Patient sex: M
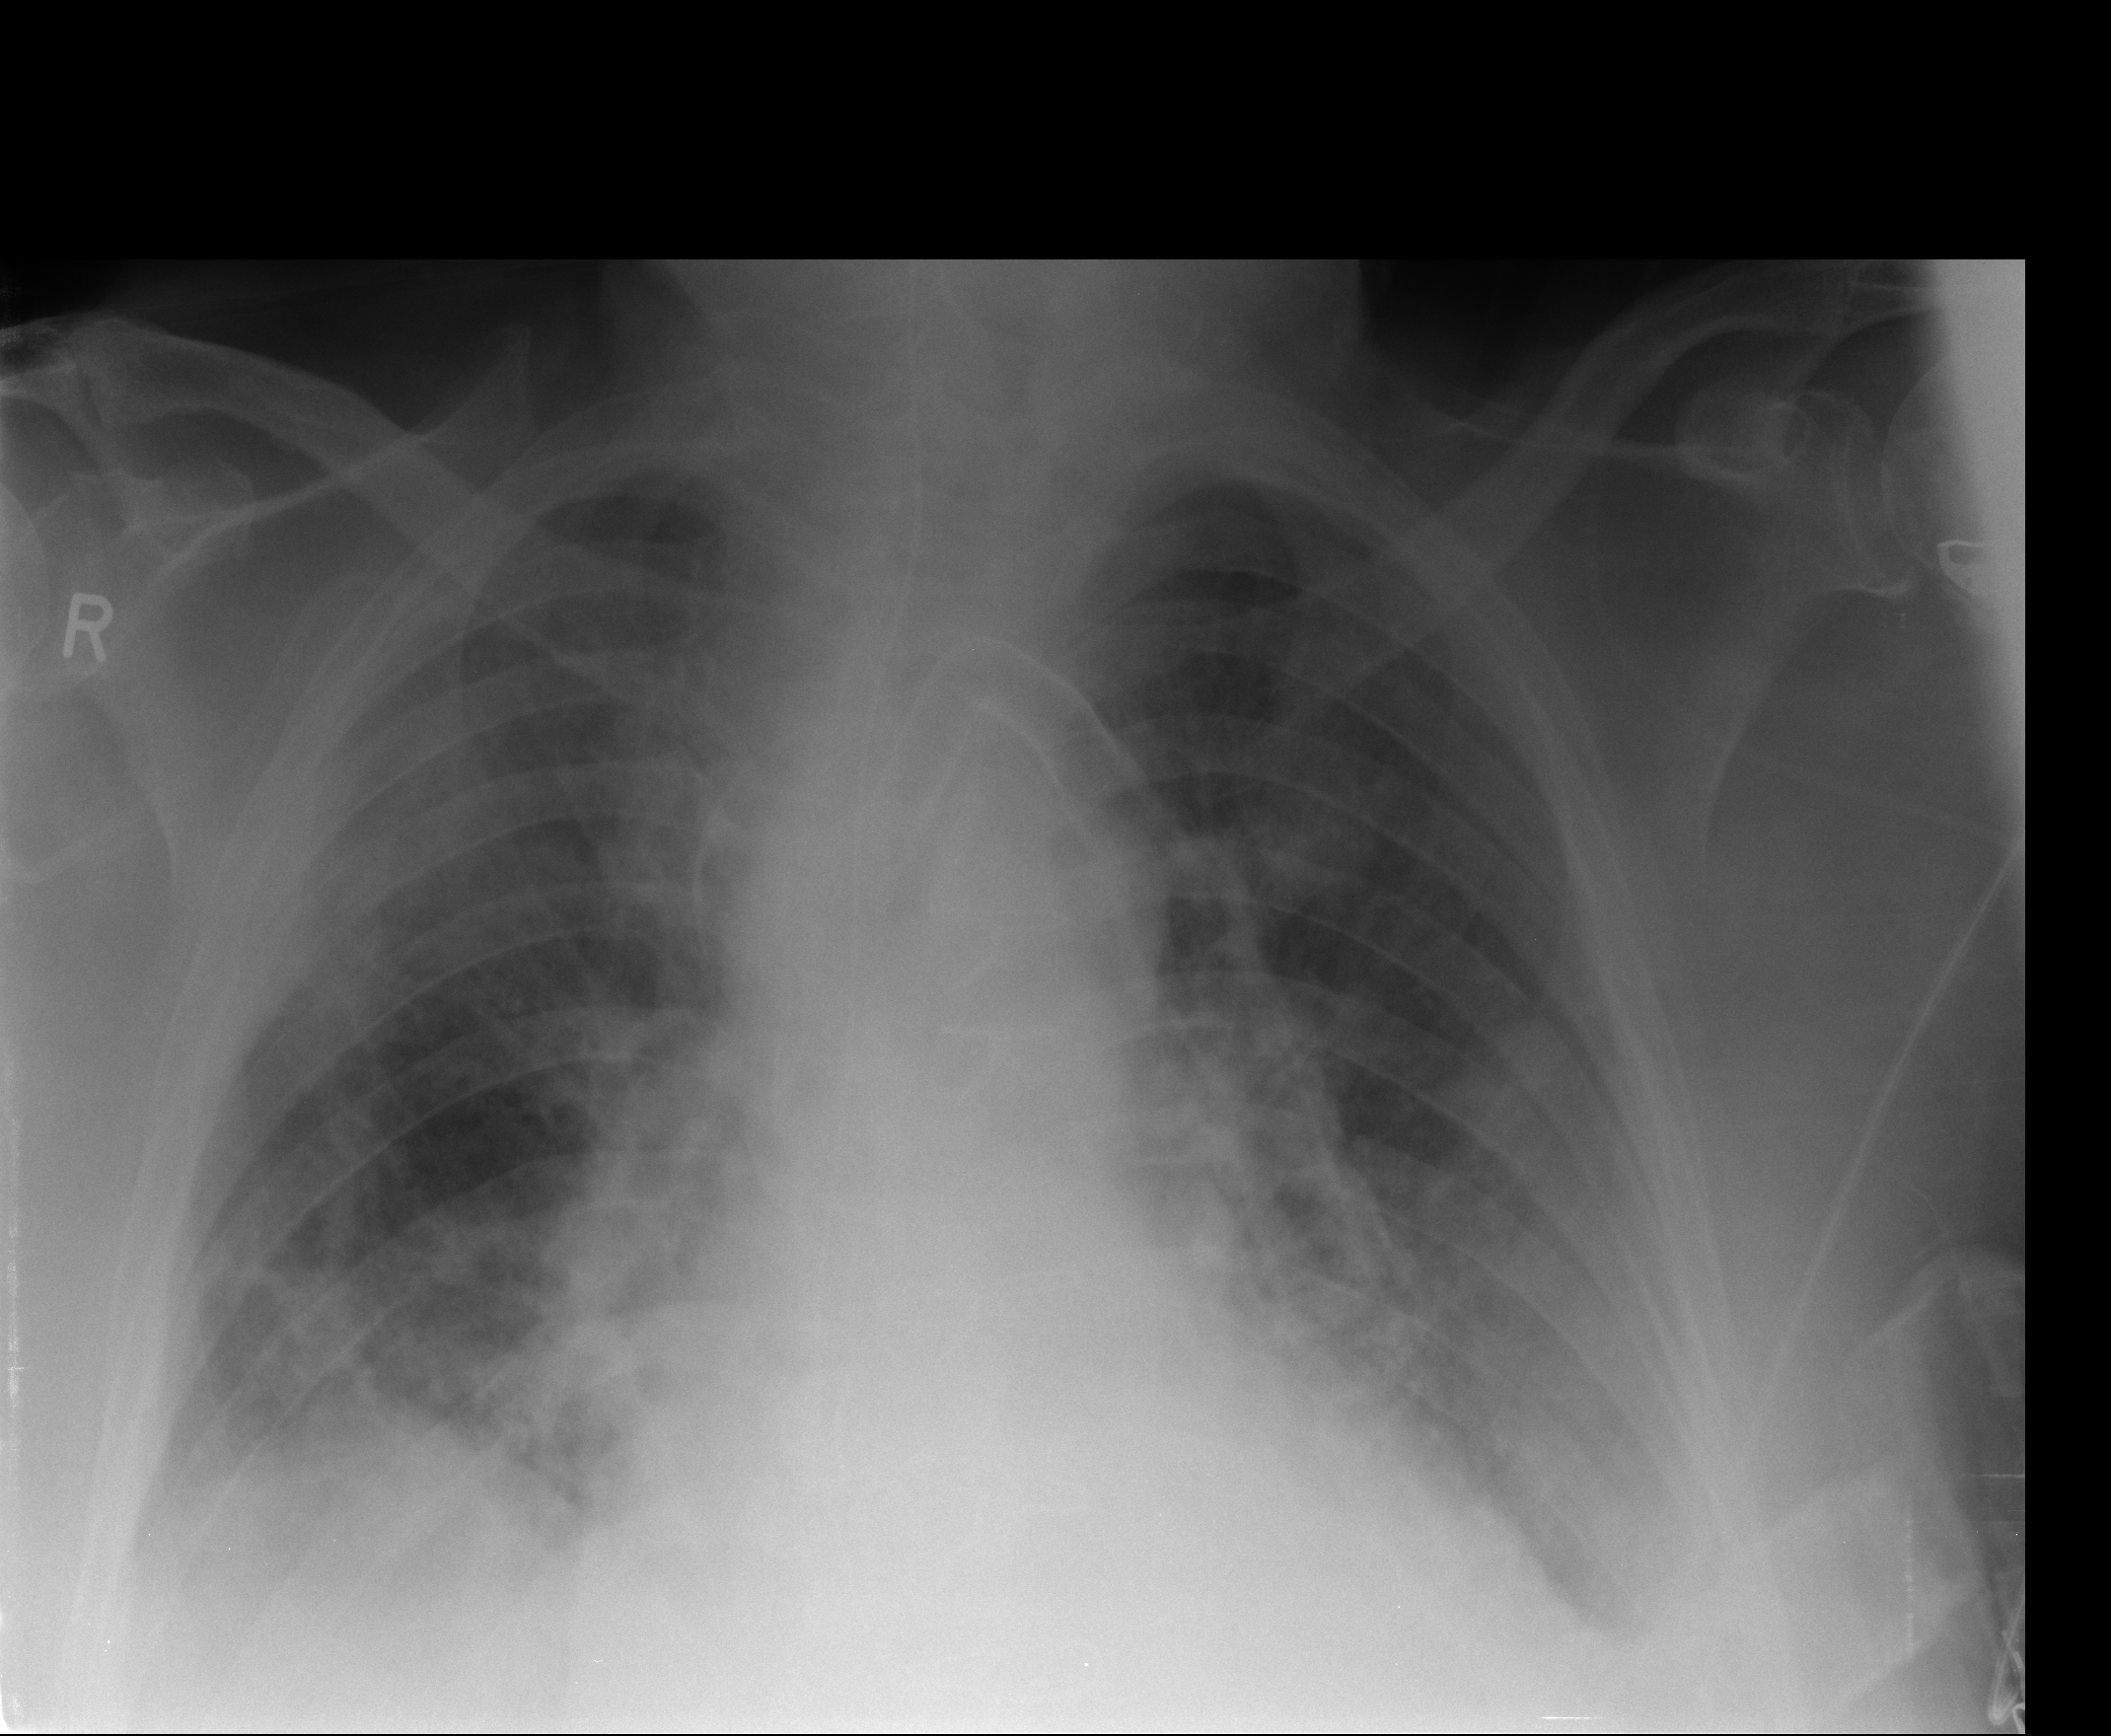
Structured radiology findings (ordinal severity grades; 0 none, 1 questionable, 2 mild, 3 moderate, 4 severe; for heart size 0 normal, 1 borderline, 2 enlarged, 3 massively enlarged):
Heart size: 2
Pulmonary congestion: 2
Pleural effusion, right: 2
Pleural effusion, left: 2
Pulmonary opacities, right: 2
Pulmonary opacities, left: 2
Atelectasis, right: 2
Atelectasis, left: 2